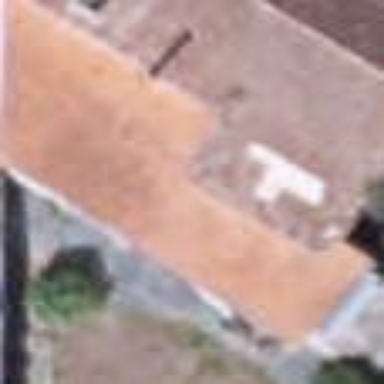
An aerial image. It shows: View of roof of building.